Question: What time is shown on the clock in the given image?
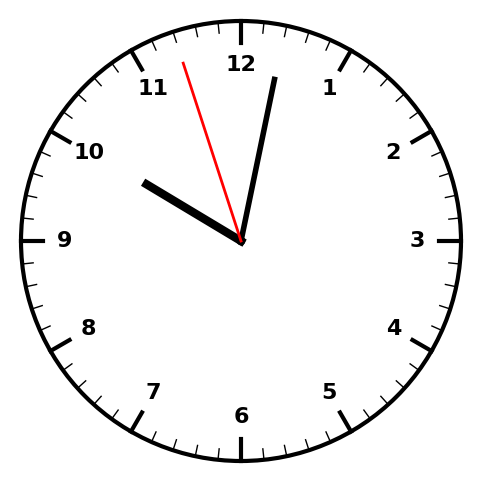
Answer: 10:01:57